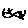
Label: fish